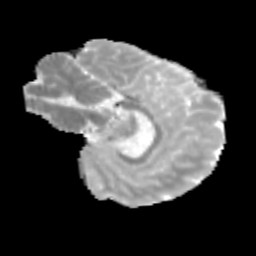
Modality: MD
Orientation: sagittal
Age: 10
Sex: male
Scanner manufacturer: siemens
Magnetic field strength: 3 T
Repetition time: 3.8 s
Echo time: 0.07 s